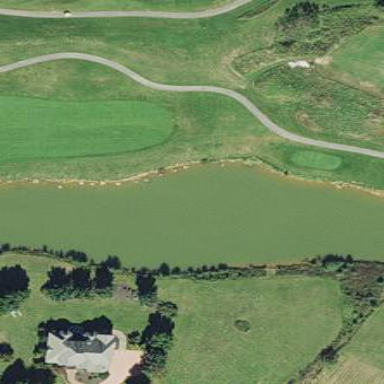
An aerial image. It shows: Water hazard on golf course.